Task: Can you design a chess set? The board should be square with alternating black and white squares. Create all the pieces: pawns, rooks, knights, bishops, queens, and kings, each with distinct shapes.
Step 1557:
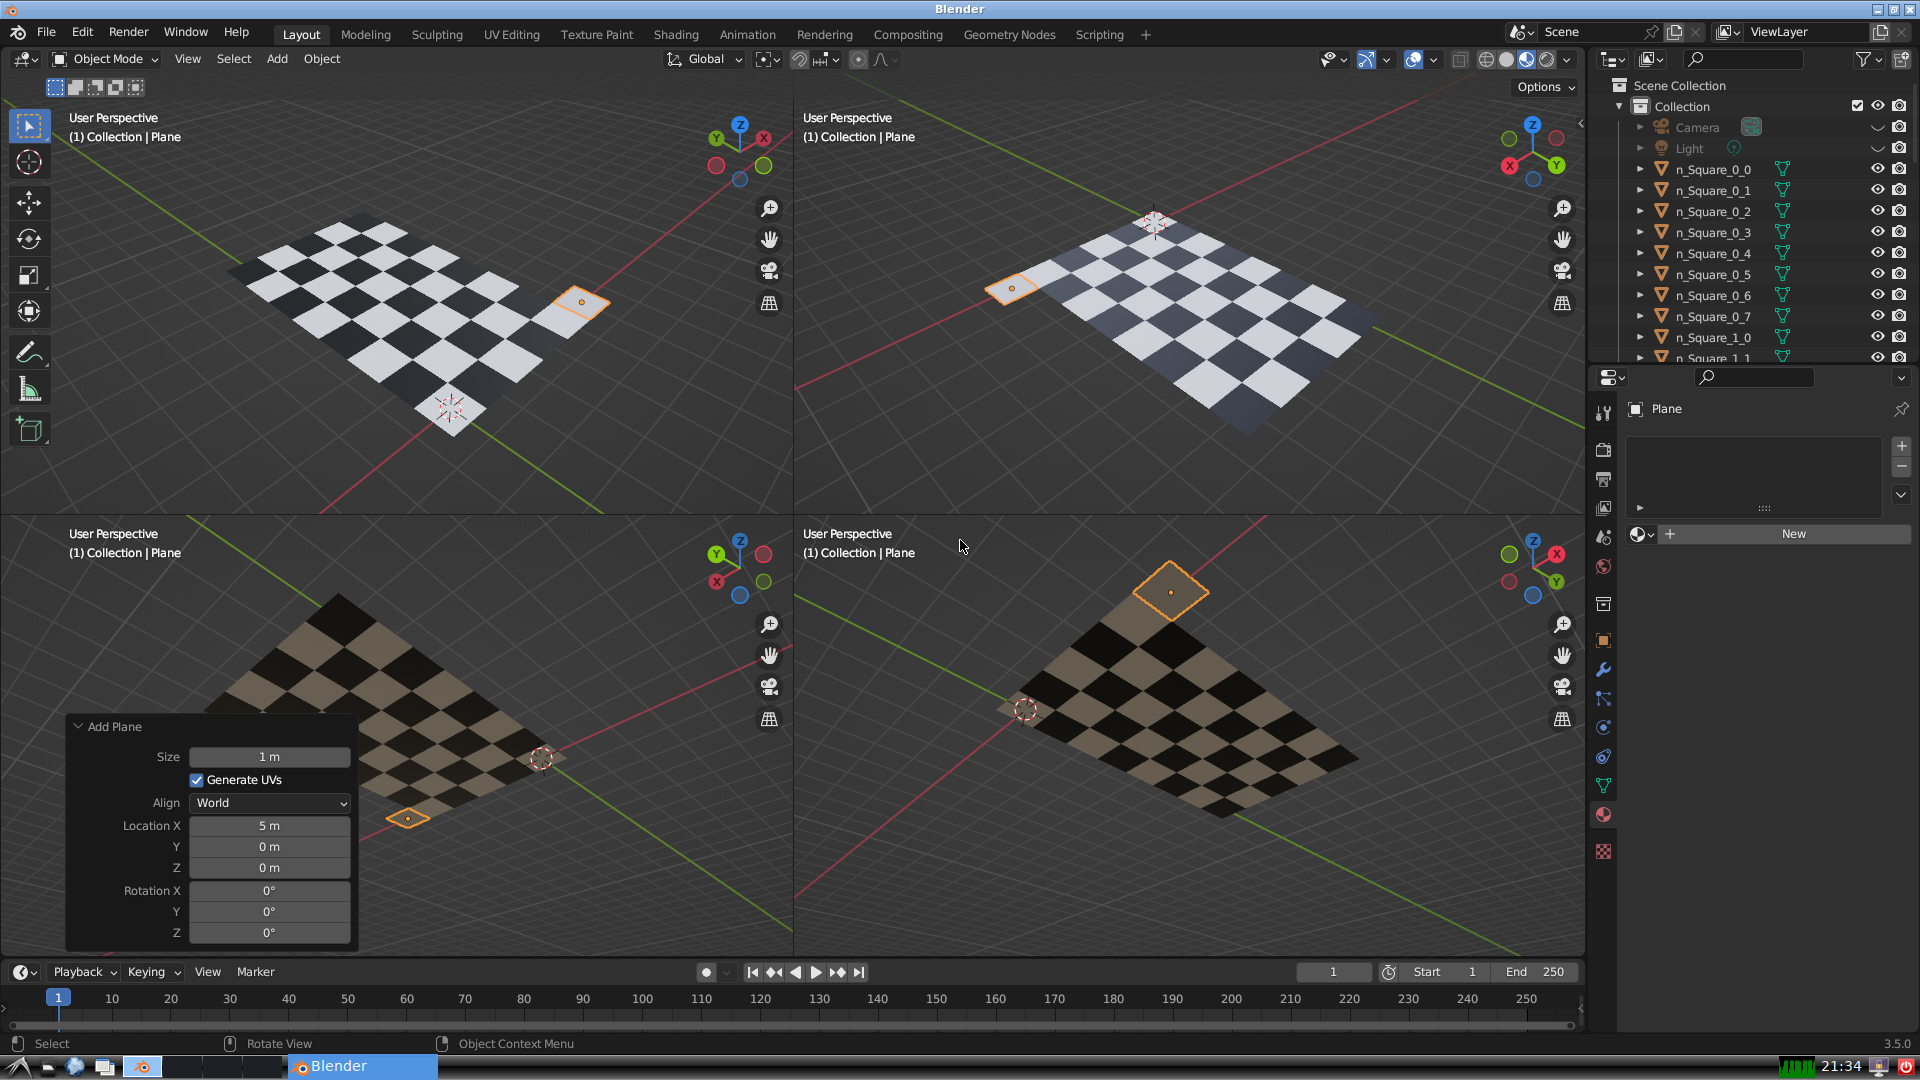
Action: {"key_press": ['Ctrl, Home']}